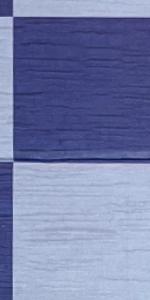
Label: Empty